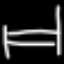
Label: bed